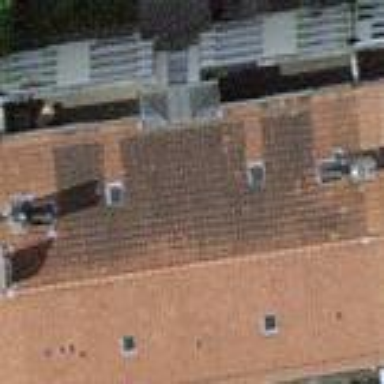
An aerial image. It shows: Hipped roof apartment building.